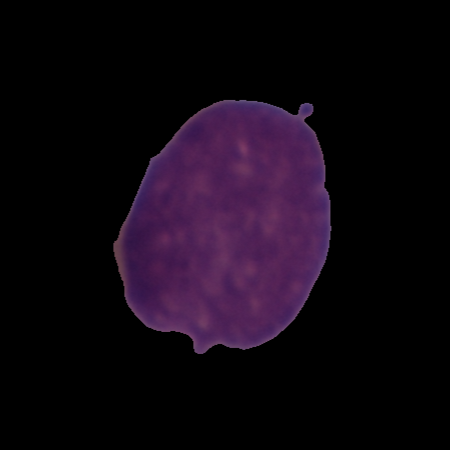
Label: healthy